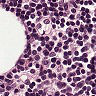
Metastatic tissue present: no